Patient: sex F, age 76
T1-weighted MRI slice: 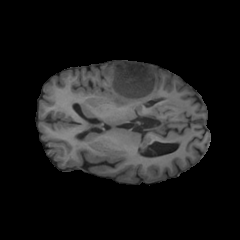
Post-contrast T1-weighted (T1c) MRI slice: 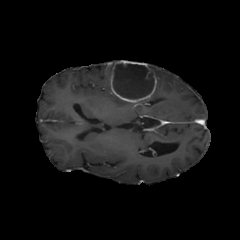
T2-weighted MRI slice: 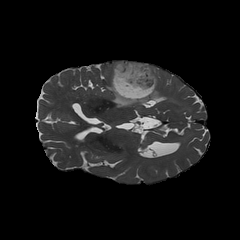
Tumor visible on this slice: yes
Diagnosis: Glioblastoma, IDH-wildtype
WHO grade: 4